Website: bh-photo
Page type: account-selection
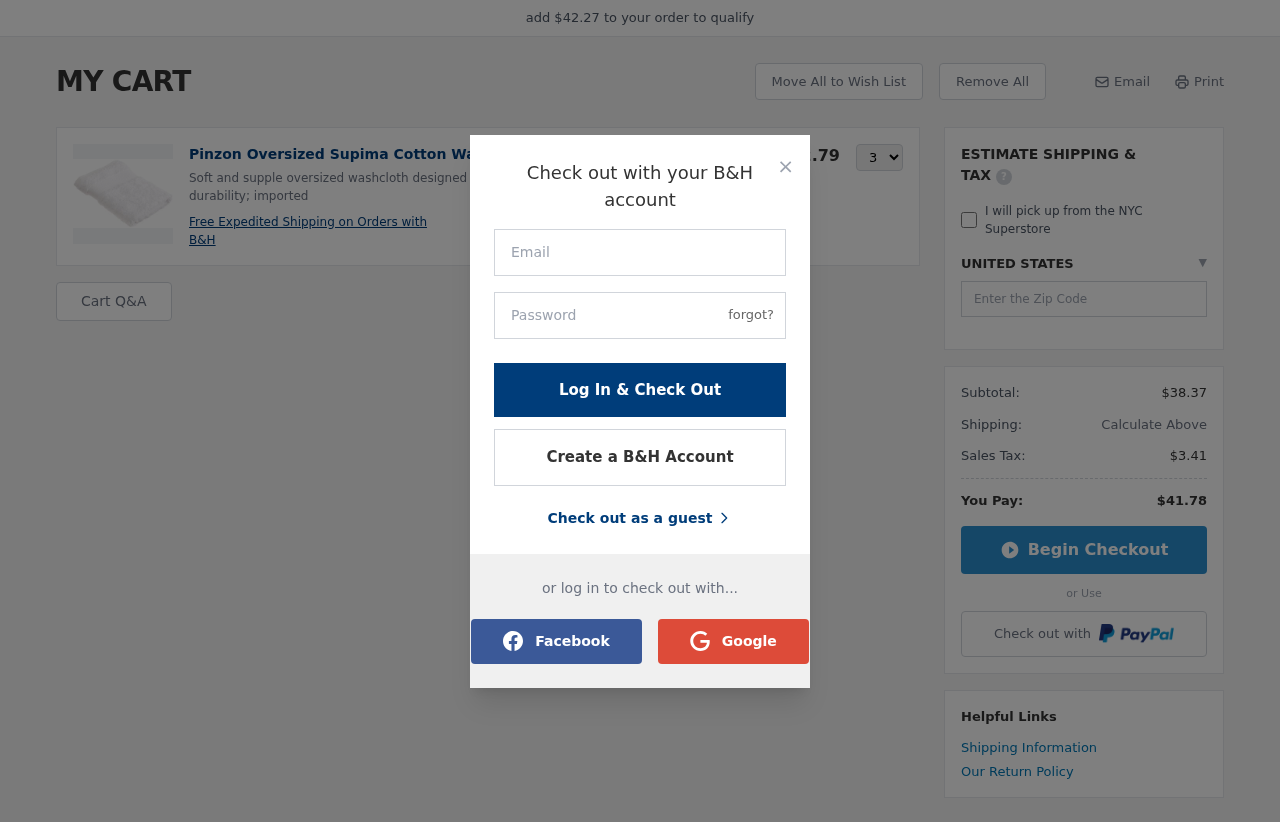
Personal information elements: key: PII_COUNTRY
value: UNITED STATES
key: PII_LOGIN_USERNAME
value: aliciagutierrez51
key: PII_POSTCODE
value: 39236
Product elements: key: PRODUCT1_DESC
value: Soft and supple oversized washcloth designed for great absorbency and durability; imported
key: PRODUCT1_NAME
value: Pinzon Oversized Supima Cotton Wash Cloth, White
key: PRODUCT1_PRICE
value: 12.79
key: PRODUCT1_QUANTITY
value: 3
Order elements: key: ORDER_SUBTOTAL
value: $38.37
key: ORDER_TAX
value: $3.41
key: ORDER_TOTAL
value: $41.78
Other elements: key: AMOUNT_TO_QUALIFY
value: $42.27